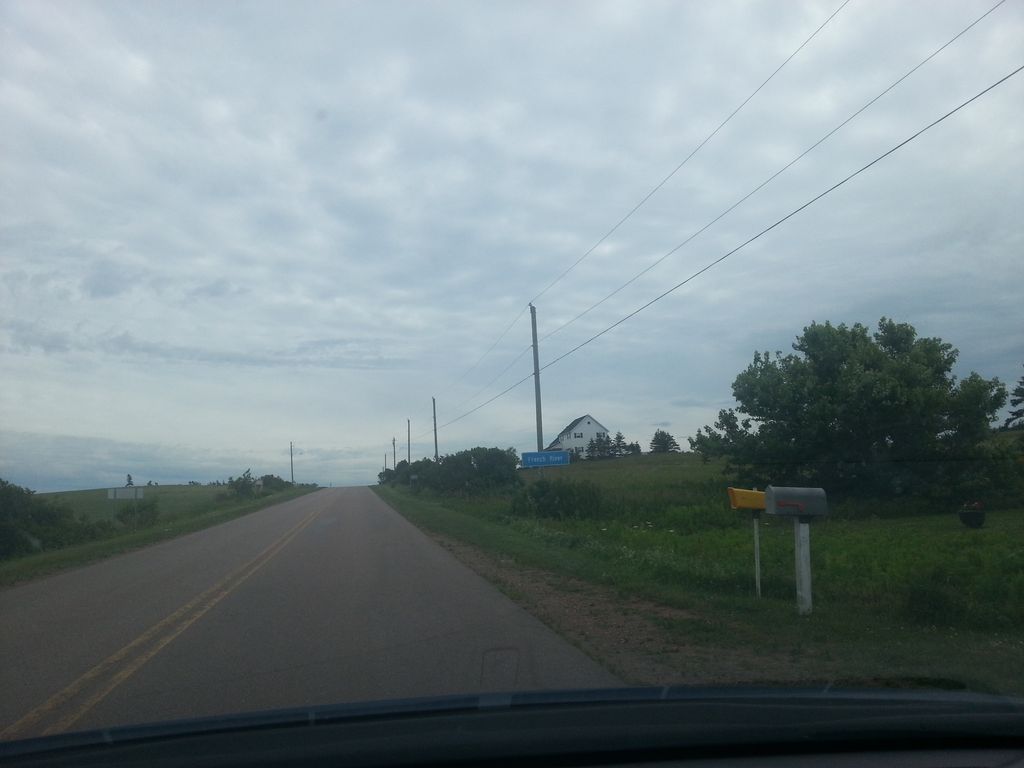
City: charlottetown